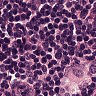
Metastatic tissue present: yes